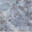
Piece: xx